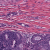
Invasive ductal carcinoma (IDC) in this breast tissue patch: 1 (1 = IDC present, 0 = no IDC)